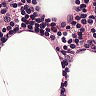
Metastatic tissue present: no